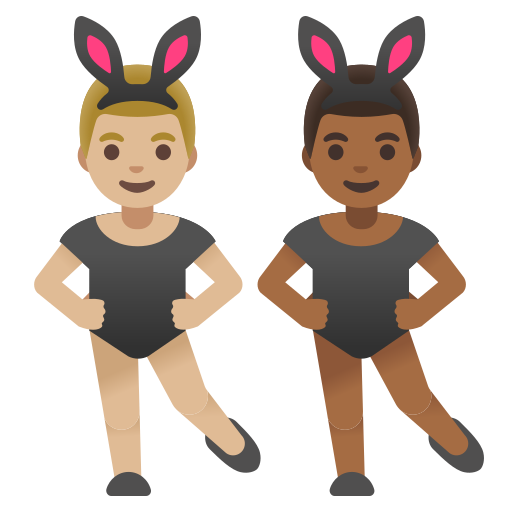
Emoji: 👨🏼‍🐰‍👨🏾